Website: crate-barrel
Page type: payment
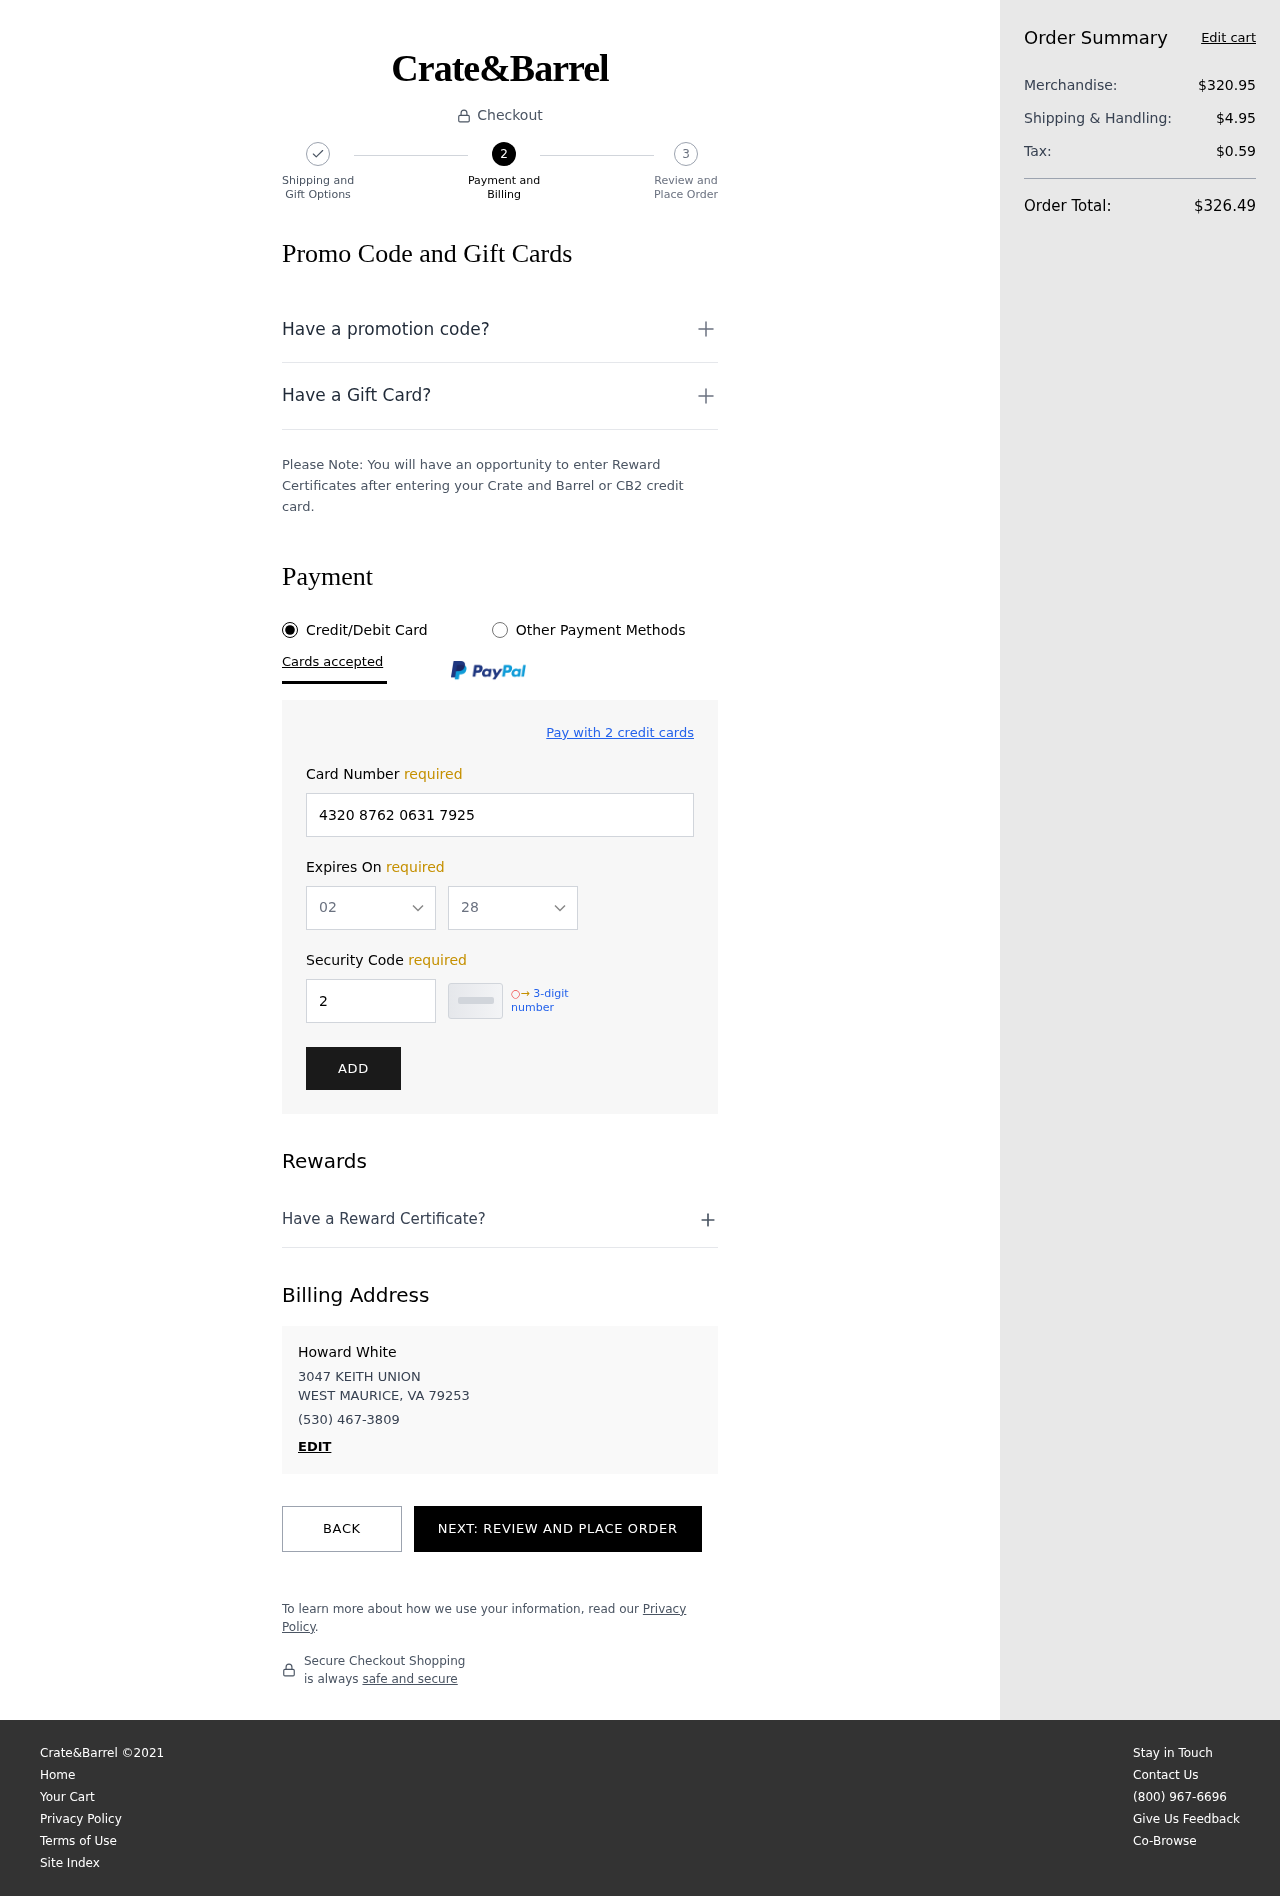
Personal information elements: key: PII_CARD_EXPIRY_MONTH
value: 02
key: PII_CARD_EXPIRY_YEAR
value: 28
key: PII_CITY_STATE_ZIP
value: WEST MAURICE, VA 79253
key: PII_FULLNAME
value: Howard White
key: PII_PHONE
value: (530) 467-3809
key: PII_STREET
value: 3047 KEITH UNION
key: PII_CARD_NUMBER
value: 4320 8762 0631 7925
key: PII_CARD_CVV
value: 261
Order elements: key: ORDER_SUBTOTAL
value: $320.95
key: ORDER_SHIPPING_COST
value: $4.95
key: ORDER_TAX
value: $0.59
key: ORDER_TOTAL
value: $326.49